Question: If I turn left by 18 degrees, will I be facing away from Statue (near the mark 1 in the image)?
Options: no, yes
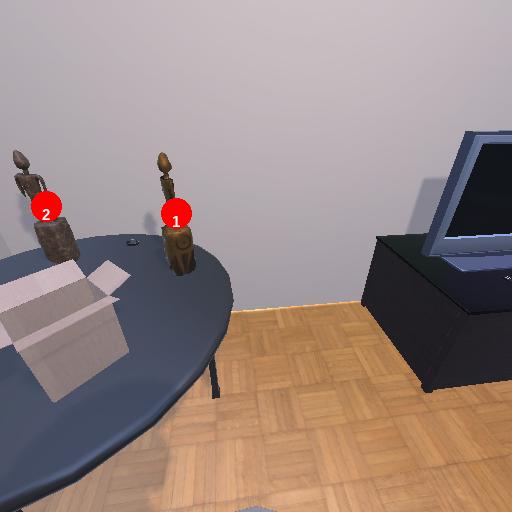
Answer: no